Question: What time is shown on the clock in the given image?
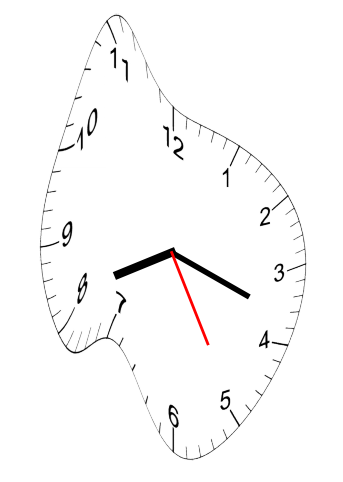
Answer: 08:18:25